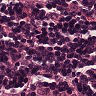
Metastatic tissue present: no